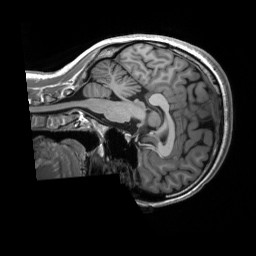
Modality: T1w
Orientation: sagittal
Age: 23
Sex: female
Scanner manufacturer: siemens
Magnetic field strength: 3 T
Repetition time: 2.53 s
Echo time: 0.00227 s